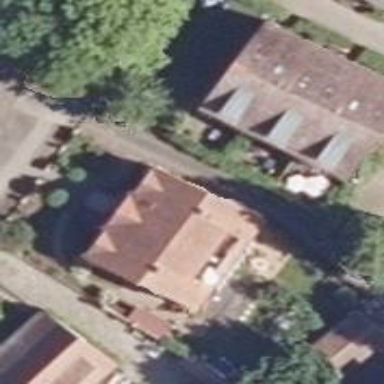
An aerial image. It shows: Building with gabled roof made of roof tiles.